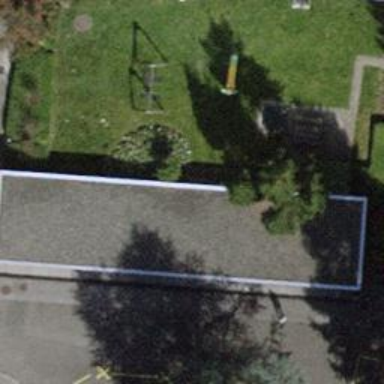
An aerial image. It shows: Garage.